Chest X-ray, AP view. Patient: 45 years old, sex M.
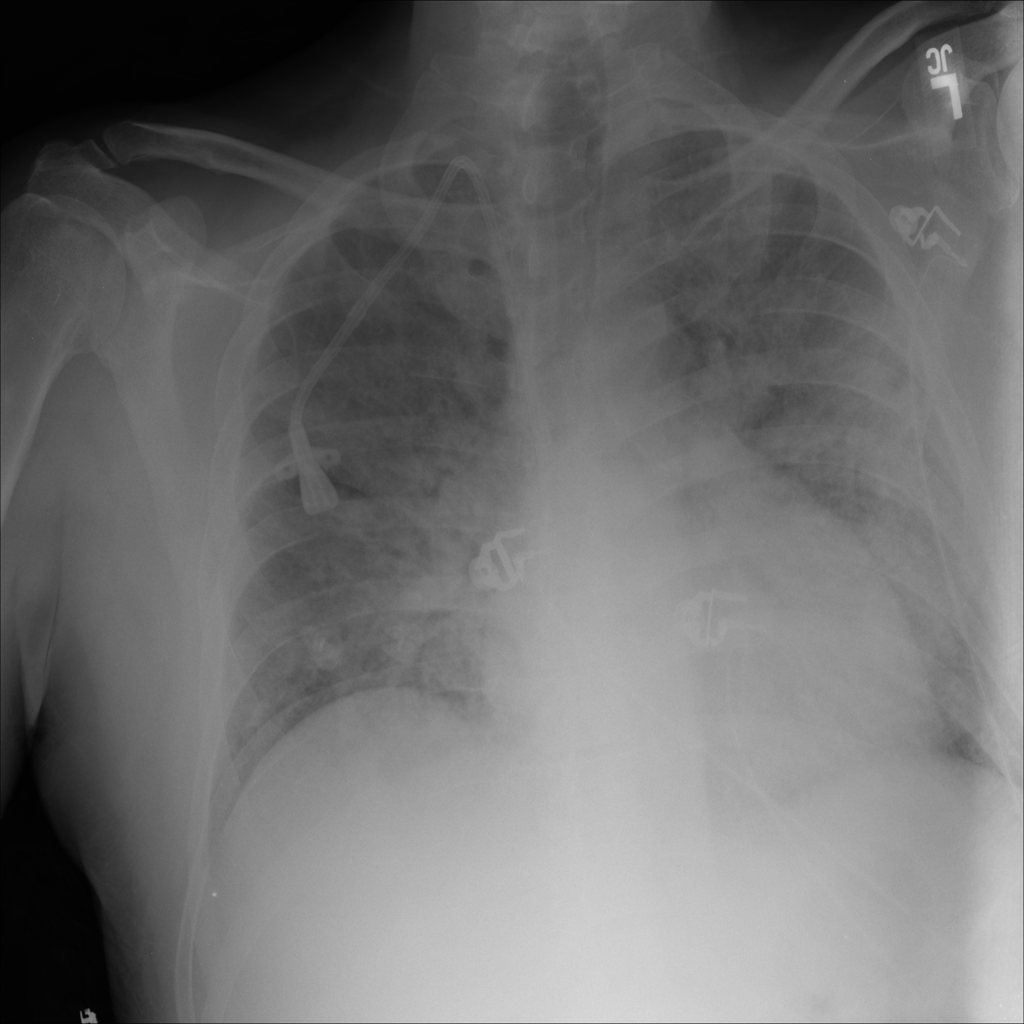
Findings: Edema, Infiltration